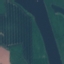
Label: River